Question: I have a problem which I hope can be easily solved.
A is a NG matrix. The goal is to get matrix C

which is equal to multiplying each column of transposed A by each row of B and summing resulting matrices; total number of such matrices before summing is NG
This can be easily done in MatLab with two -loops:
'''
N=5;
G=10;
A=rand(N,G);
B=rand(N,G);
C=zeros(G);
for n=1:1:N
for m=1:1:N
C=C+A(m,:)'*B(n,:);
end
end
'''
However, for large matrices it is quite slow.
So, my question is:
is there a more efficient way for calculating C matrix in Matlab?
Thank you
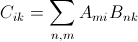
Answer: If you write it all out for two 3x3 matrices, you'll find that the operation basically equals this:
'''
C = bsxfun(@times, sum(B), sum(A).');
'''
Running each of the answers here for 'N=50', 'G=100' and repeating each method 100 times:
'''
Elapsed time is 13.839893 seconds. %// OP's original method
Elapsed time is 19.773445 seconds. %// Luis' method
Elapsed time is 0.306447 seconds. %// Robert's method
Elapsed time is 0.005036 seconds. %// Rody's method
'''
(a factor of 4000 between the fastest and slowest method...)